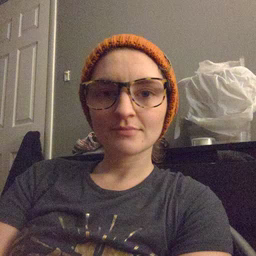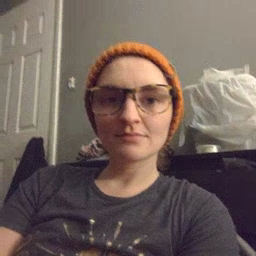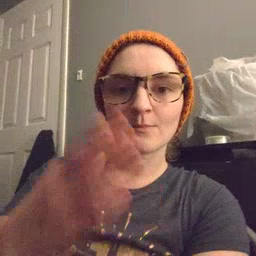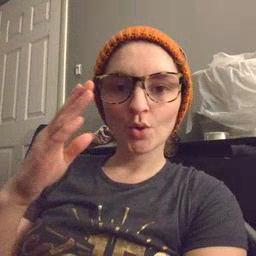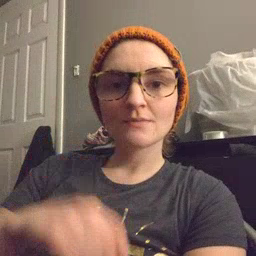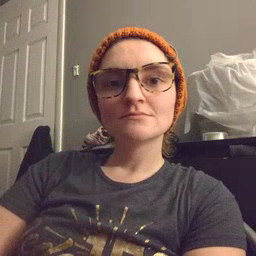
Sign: blue